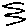
Label: zigzag